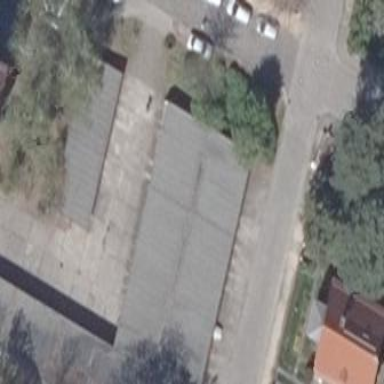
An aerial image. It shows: Group of garages.